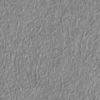
Label: not_dusty